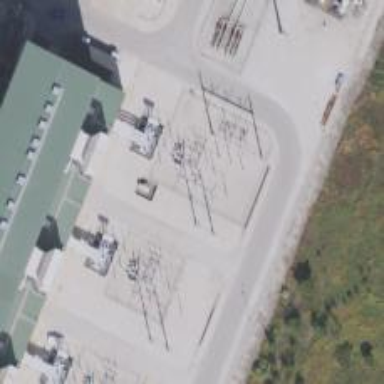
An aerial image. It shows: Gas-powered generator. It is gas turbine type generator.